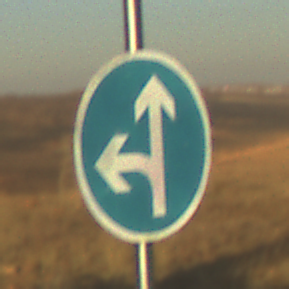
Verkehrszeichen: VorgeschriebeneFahrtrichtungGeradeausOderLinks
Umgebung: Outdoor, Nature
Tageszeit: SunriseSunset
Wetter: Clear
Licht: Natural
Jahreszeit: NotSpecified
Kontrast: LowContrast